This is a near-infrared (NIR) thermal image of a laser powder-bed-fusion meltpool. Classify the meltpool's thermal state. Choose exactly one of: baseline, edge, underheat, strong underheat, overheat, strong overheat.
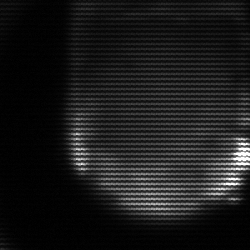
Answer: edge